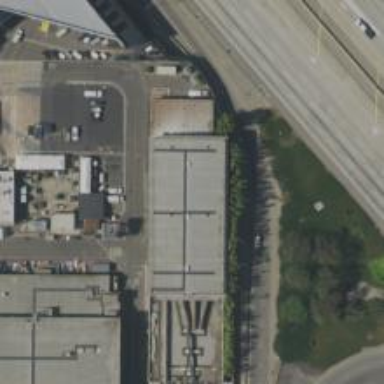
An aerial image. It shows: Yard service bridge for monorail railway track.